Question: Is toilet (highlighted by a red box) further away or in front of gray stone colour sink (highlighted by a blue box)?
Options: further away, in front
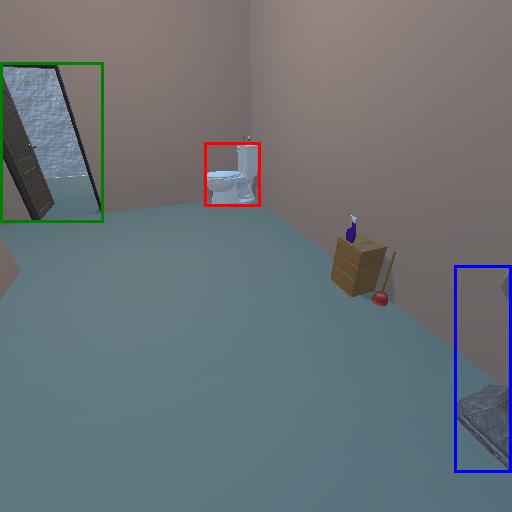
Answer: further away